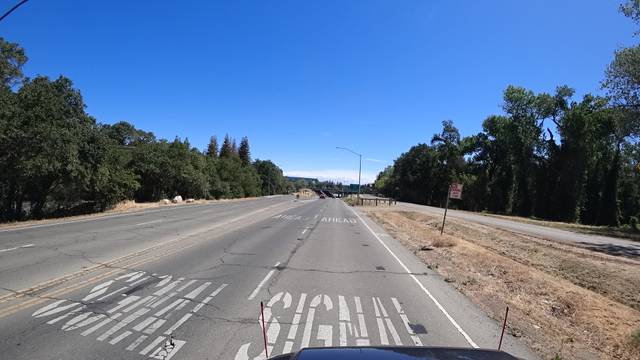
Region: United States
Coordinates: 38.604, -121.51